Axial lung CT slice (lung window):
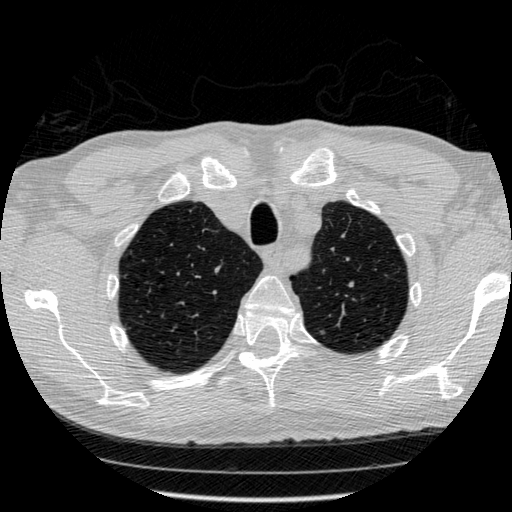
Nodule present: no